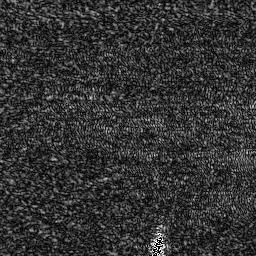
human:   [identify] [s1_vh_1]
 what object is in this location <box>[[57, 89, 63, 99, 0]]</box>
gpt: <ref>1 small ship at the bottom</ref>